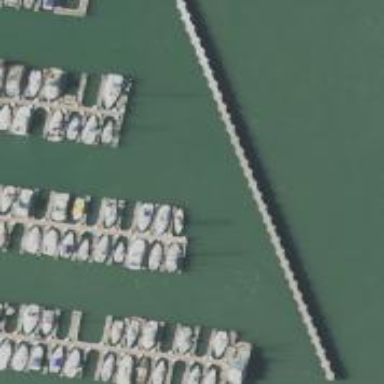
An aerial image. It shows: Man-made pier.